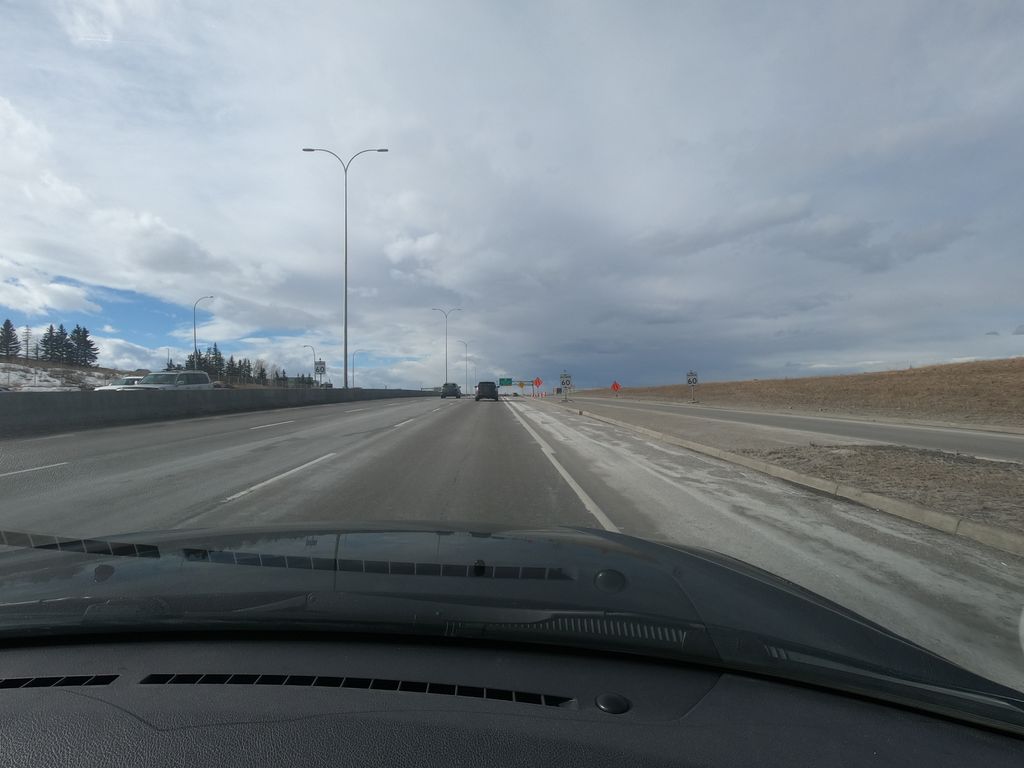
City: calgary